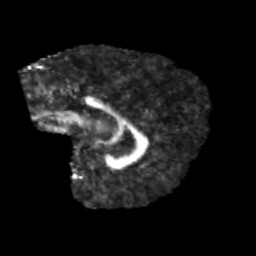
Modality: FA
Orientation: sagittal
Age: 9
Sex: male
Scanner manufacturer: siemens
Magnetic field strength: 3 T
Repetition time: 3.8 s
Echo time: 0.07 s